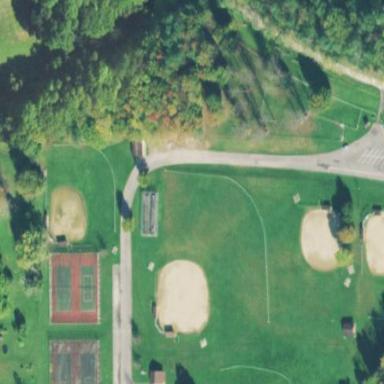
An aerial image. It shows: Baseball pitch for leisure land activities.